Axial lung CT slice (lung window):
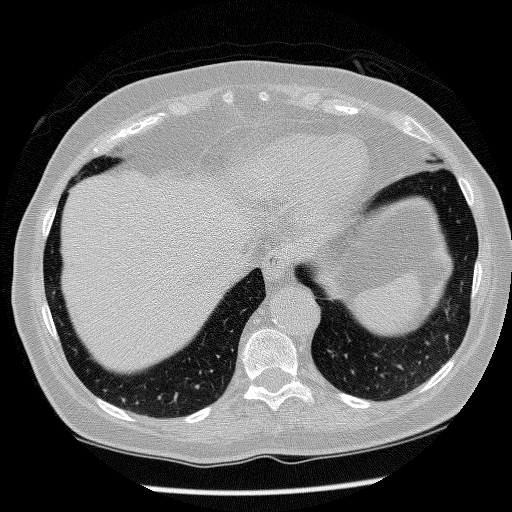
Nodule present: no